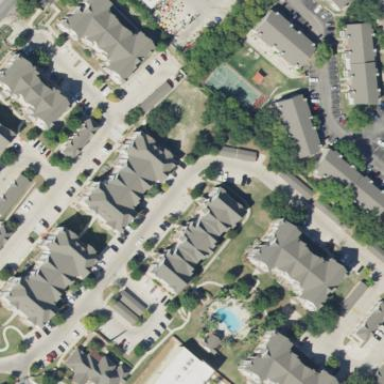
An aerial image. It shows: Residential area with apartments.